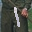
Label: 1